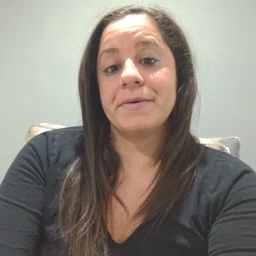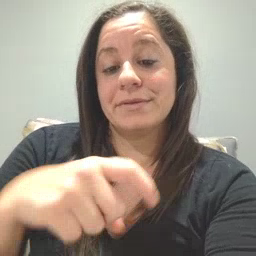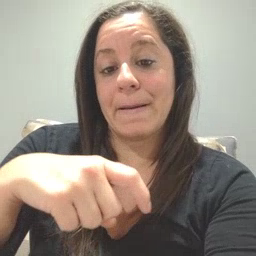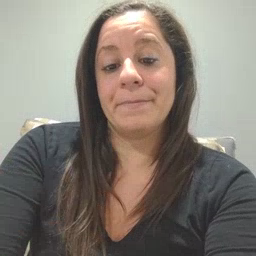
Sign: time